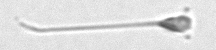
Label: Asterionellopsis_glacialis